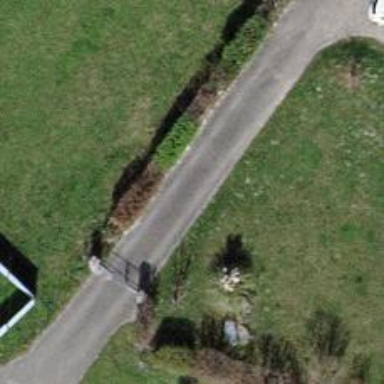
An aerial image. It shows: Driveway leading to service road.